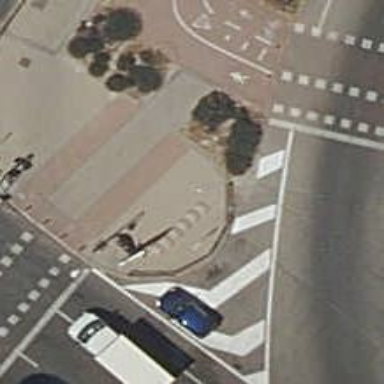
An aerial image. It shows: Bicycle parking area with stands available.